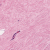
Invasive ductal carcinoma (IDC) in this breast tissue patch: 0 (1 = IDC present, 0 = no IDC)